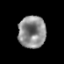
Tissue: prostate
Cell type: Myeloid cells
Senescence score: 0.3429
Nuclear area (px): 865
Mean DAPI intensity: 139.267